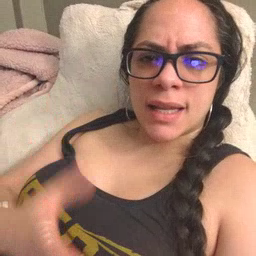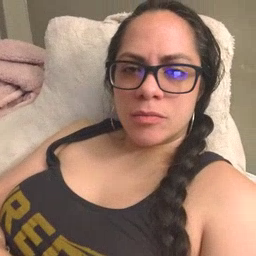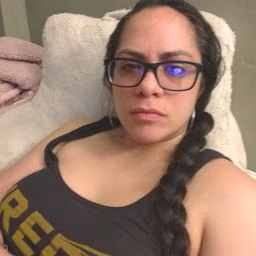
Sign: many